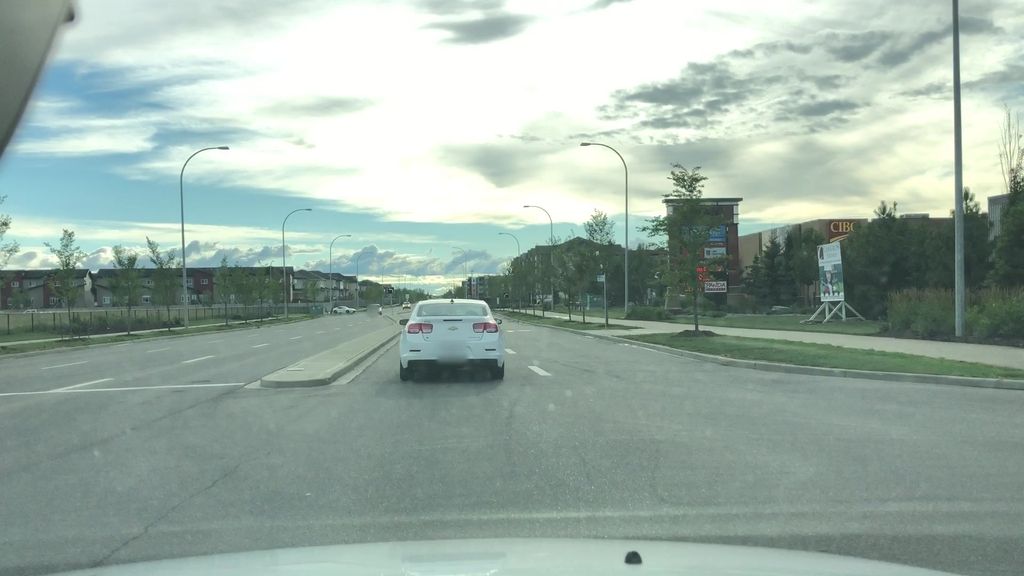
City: edmonton